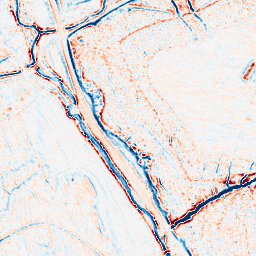
Category: edge_preserving
Decomposition family: bilateral
Decomposition parameters: d: 9
sigma_color: 100
sigma_space: 100
Upsampling method: cubic_catmull_rom
Upsampling parameters: scale: 2
Upsampling scale: 2